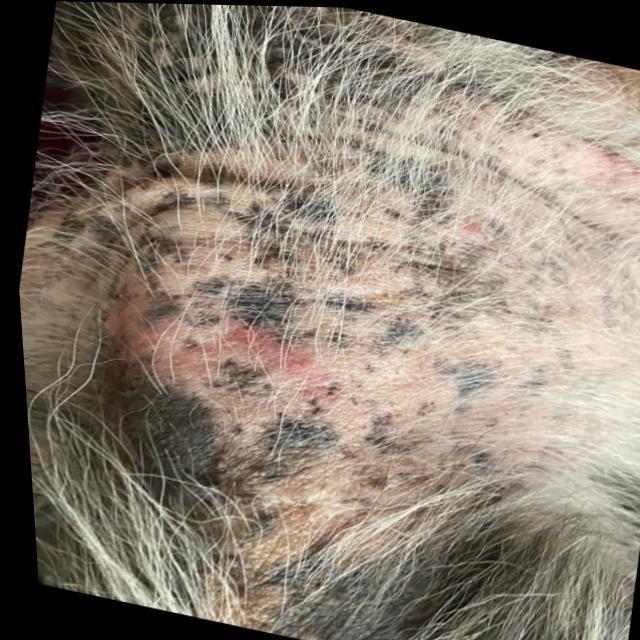
Canine demodicosis (Demodex mange) — caused by Demodex canis mites. Presents with alopecia, follicular papules, pustules, and comedones. Often localized on face and forelimbs.